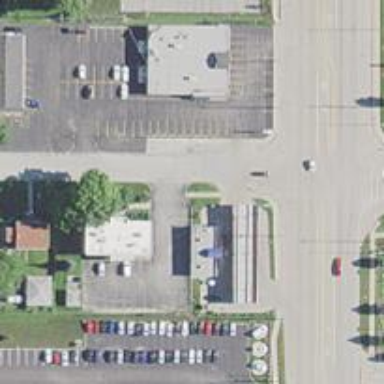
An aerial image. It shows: Convenience shop.